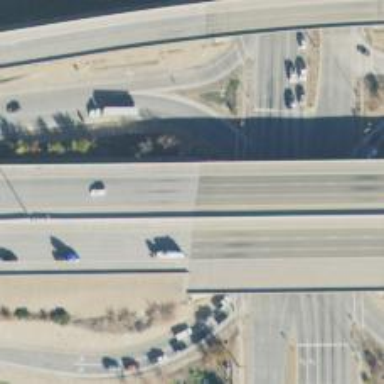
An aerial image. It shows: Asphalt bridge crossing motorway expressway.